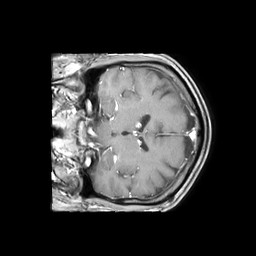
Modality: T1w
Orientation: coronal
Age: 75
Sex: male
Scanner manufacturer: philips
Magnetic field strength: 1.5 T
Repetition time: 0.1945 s
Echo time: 0.001889 s